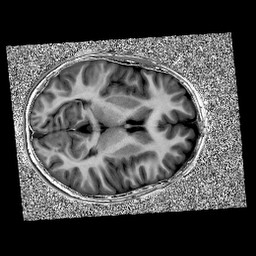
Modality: UNIT1
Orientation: axial
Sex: female
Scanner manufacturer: siemens
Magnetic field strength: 3 T
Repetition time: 5 s
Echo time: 0.00355 s